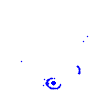
Particle: kaon